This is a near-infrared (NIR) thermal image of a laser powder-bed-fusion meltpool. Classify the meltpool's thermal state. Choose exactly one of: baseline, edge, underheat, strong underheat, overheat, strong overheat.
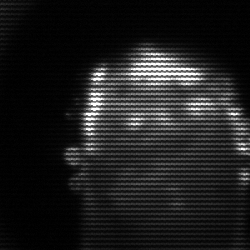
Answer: baseline